Question: There's <URL>, click next to go to the time slots  page. If you hover over any time slot like the one shown here, the appearance changes. I checked in Chrome's dev tools and couldn't find a style with a hover declaration nor an attached Javescript mouse over event.
How does the style get changed?
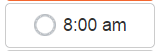
Answer: The time slot has a 'hover' style attached to it.
'''
.ab-columnizer .ab-available-hour:hover {
border: 2px solid #f4662f!important;
color: #f4662f!important;
}
'''

How to find?
1. Inspect that element
2. Right click and select force state
3. You will find :hover